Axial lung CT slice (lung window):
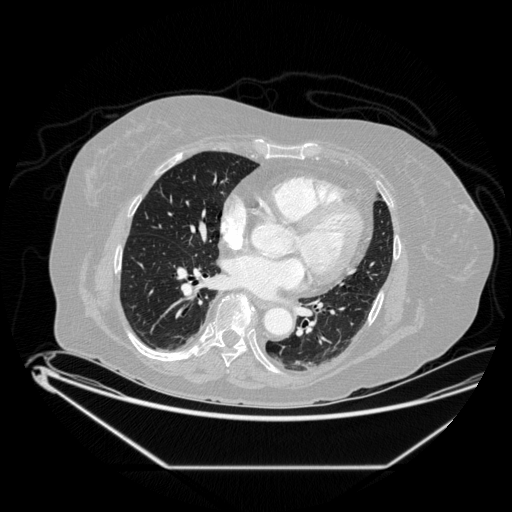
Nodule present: no